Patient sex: F
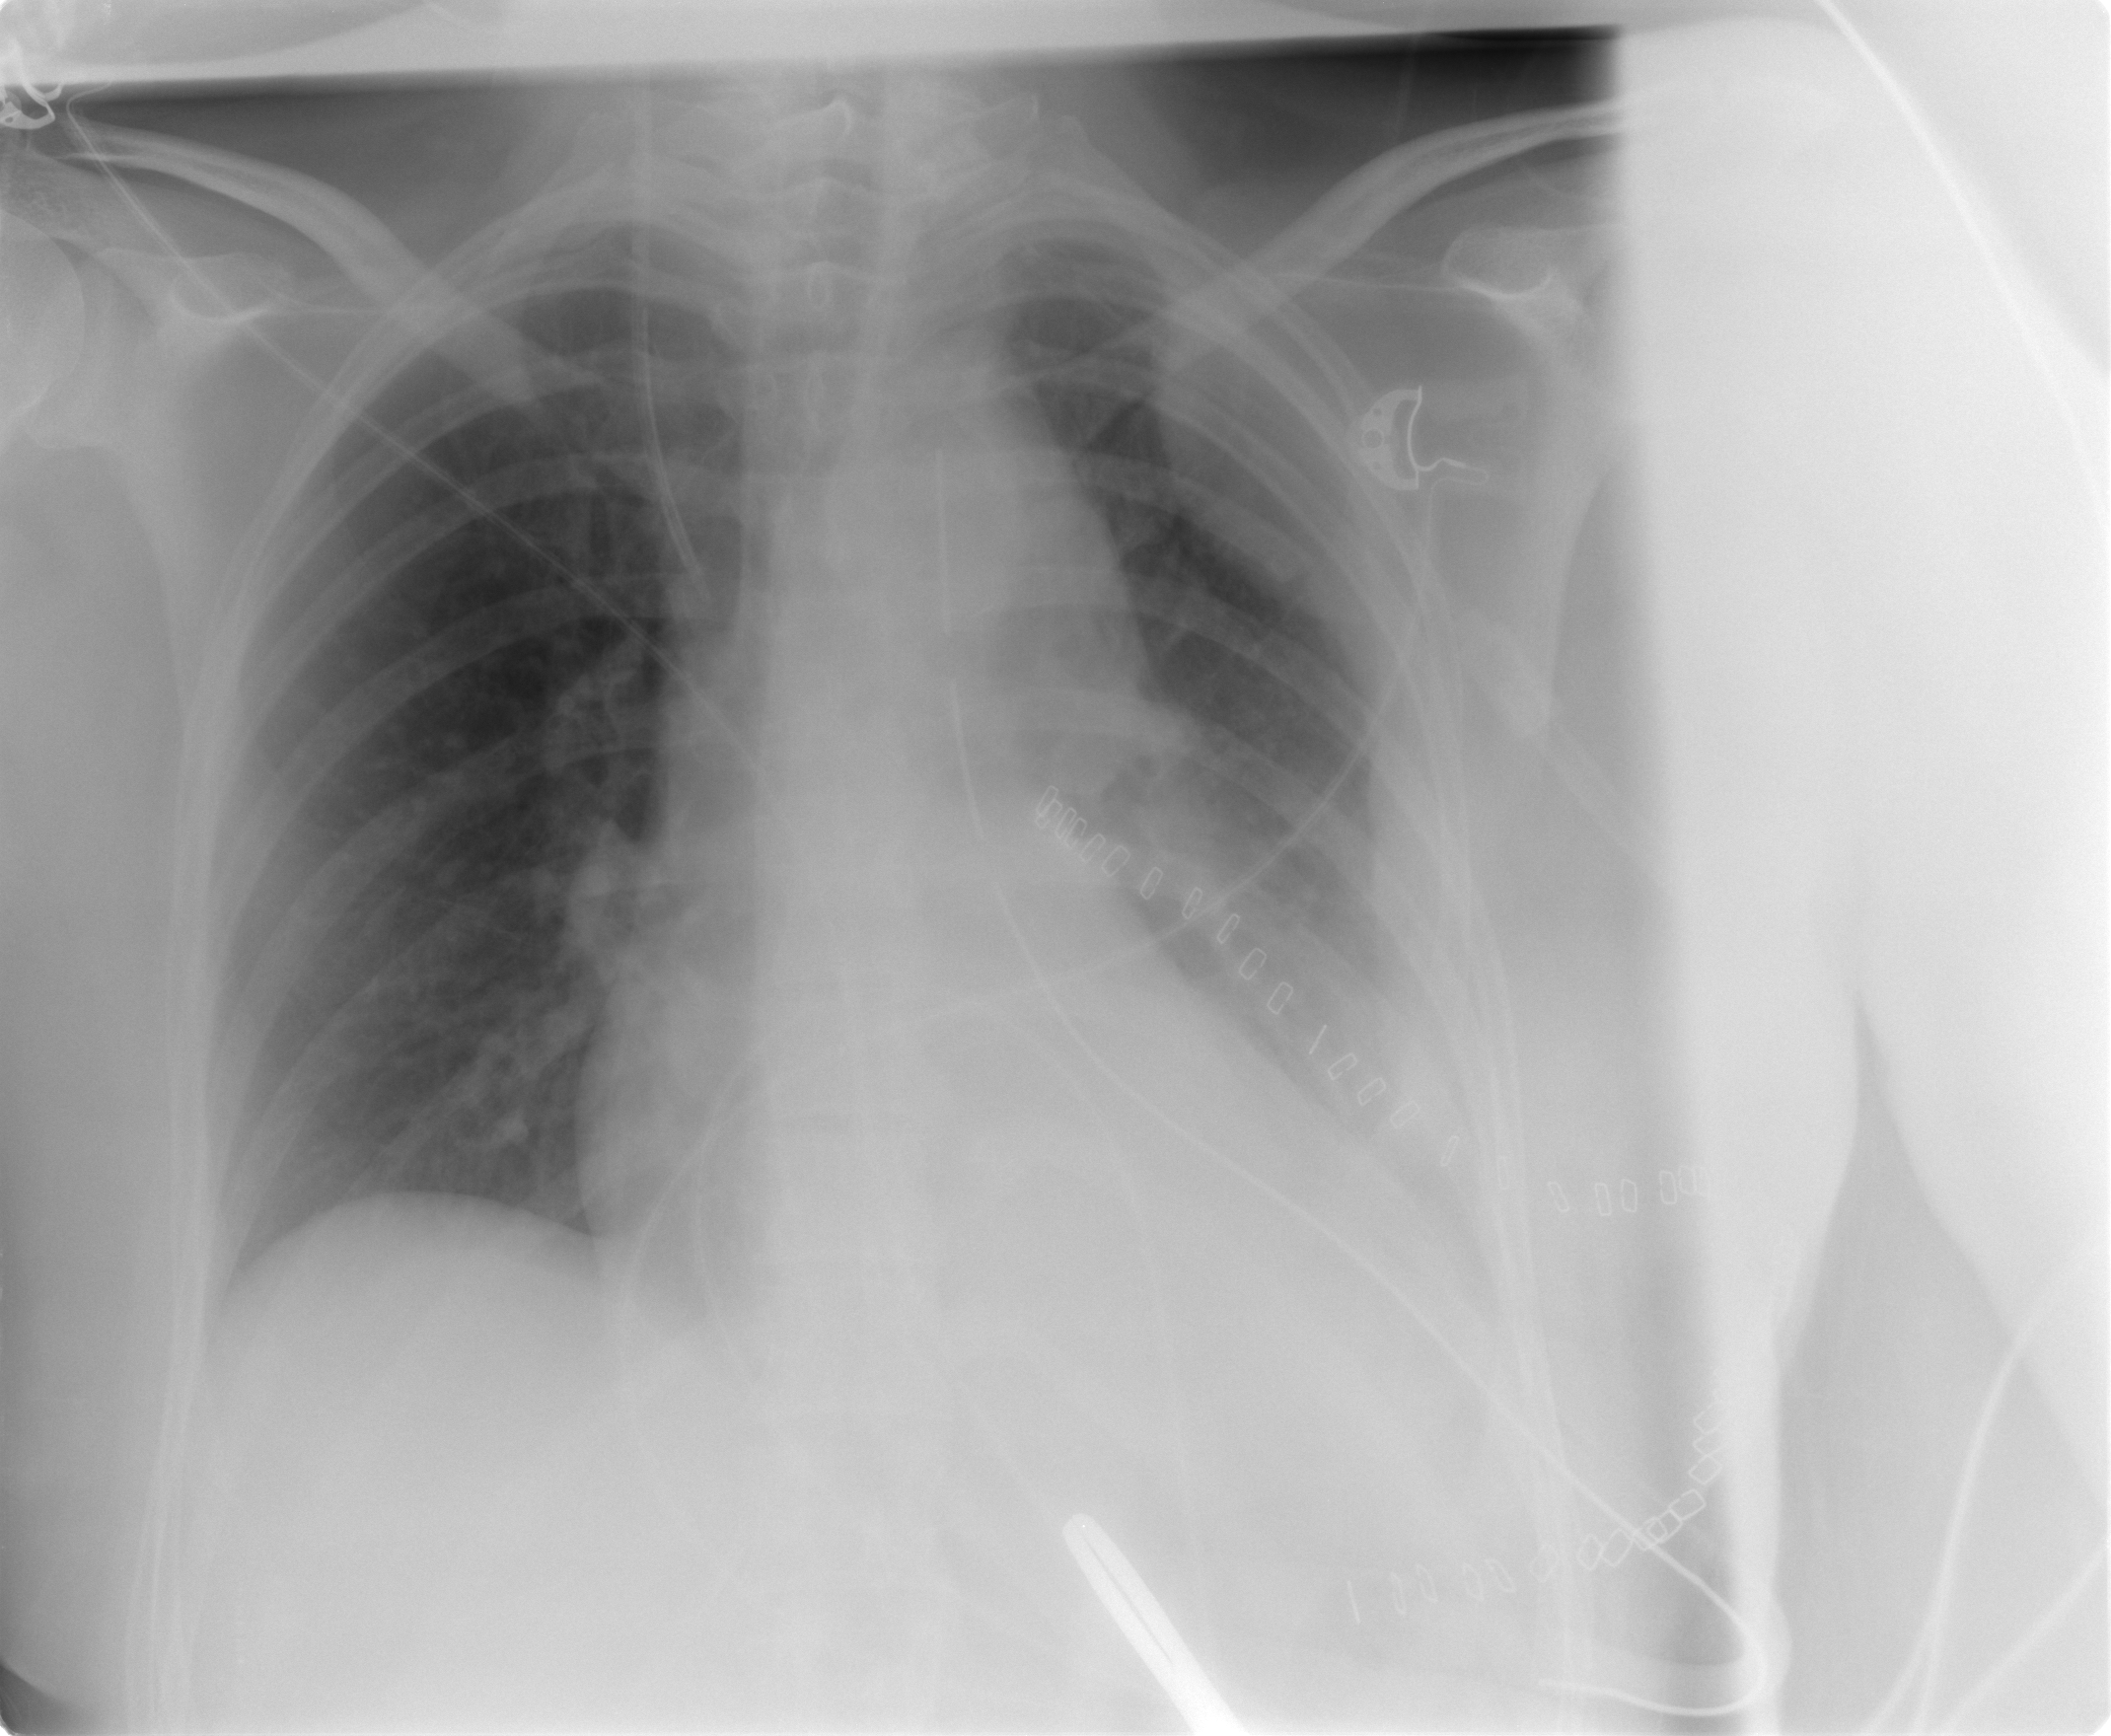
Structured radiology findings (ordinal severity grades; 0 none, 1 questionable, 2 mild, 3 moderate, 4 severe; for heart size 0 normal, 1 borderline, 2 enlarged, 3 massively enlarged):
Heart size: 2
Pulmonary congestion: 2
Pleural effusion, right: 0
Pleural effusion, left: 2
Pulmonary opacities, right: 0
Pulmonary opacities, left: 0
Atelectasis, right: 0
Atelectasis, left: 2